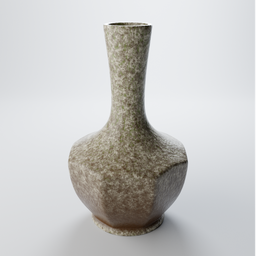
Label: decoration